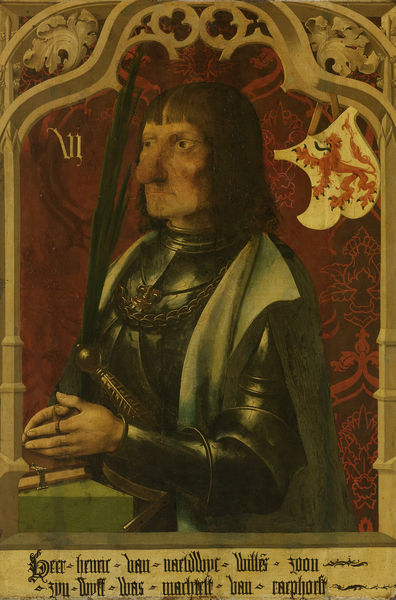
Titel: Portret van Hendrik IV van Naaldwijk (c. 1430-96)
Standort: Amsterdam
Institution: Rijksmuseum
Schlagwörter: feder, mann, umhang, grün, nase, rot, gold, haare, adel, kaufmann, bogen, ring, buch, schwert, ritter, rüstung, wappen, mittelalter, löwe, schwur, altdeutsch, bob, grosse nase